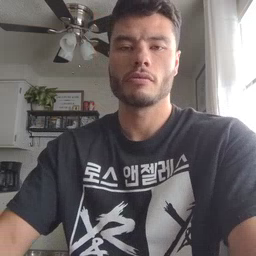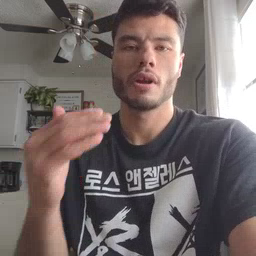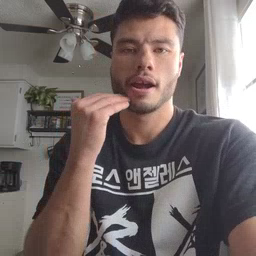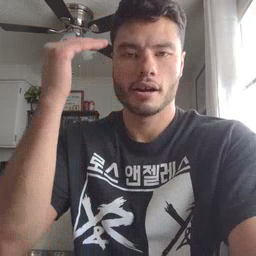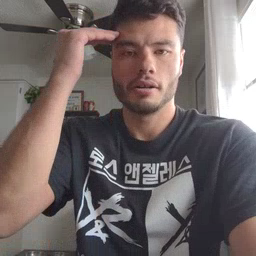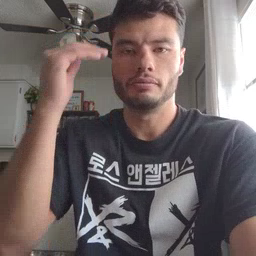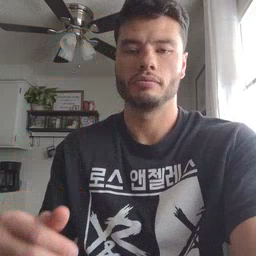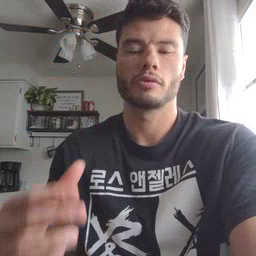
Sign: head